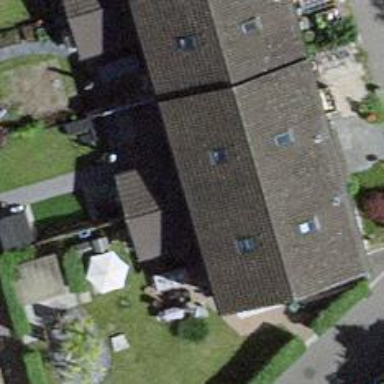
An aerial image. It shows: Terrace building.